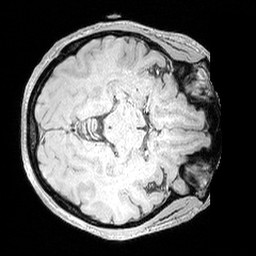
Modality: MP2RAGE
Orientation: axial
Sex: female
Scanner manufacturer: siemens
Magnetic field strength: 3 T
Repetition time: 5 s
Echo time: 0.00292 s